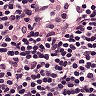
Metastatic tissue present: no